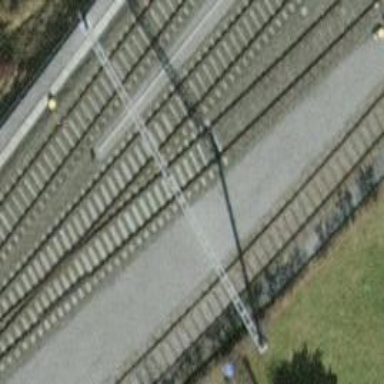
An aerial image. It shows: Railway siding for service.